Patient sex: M
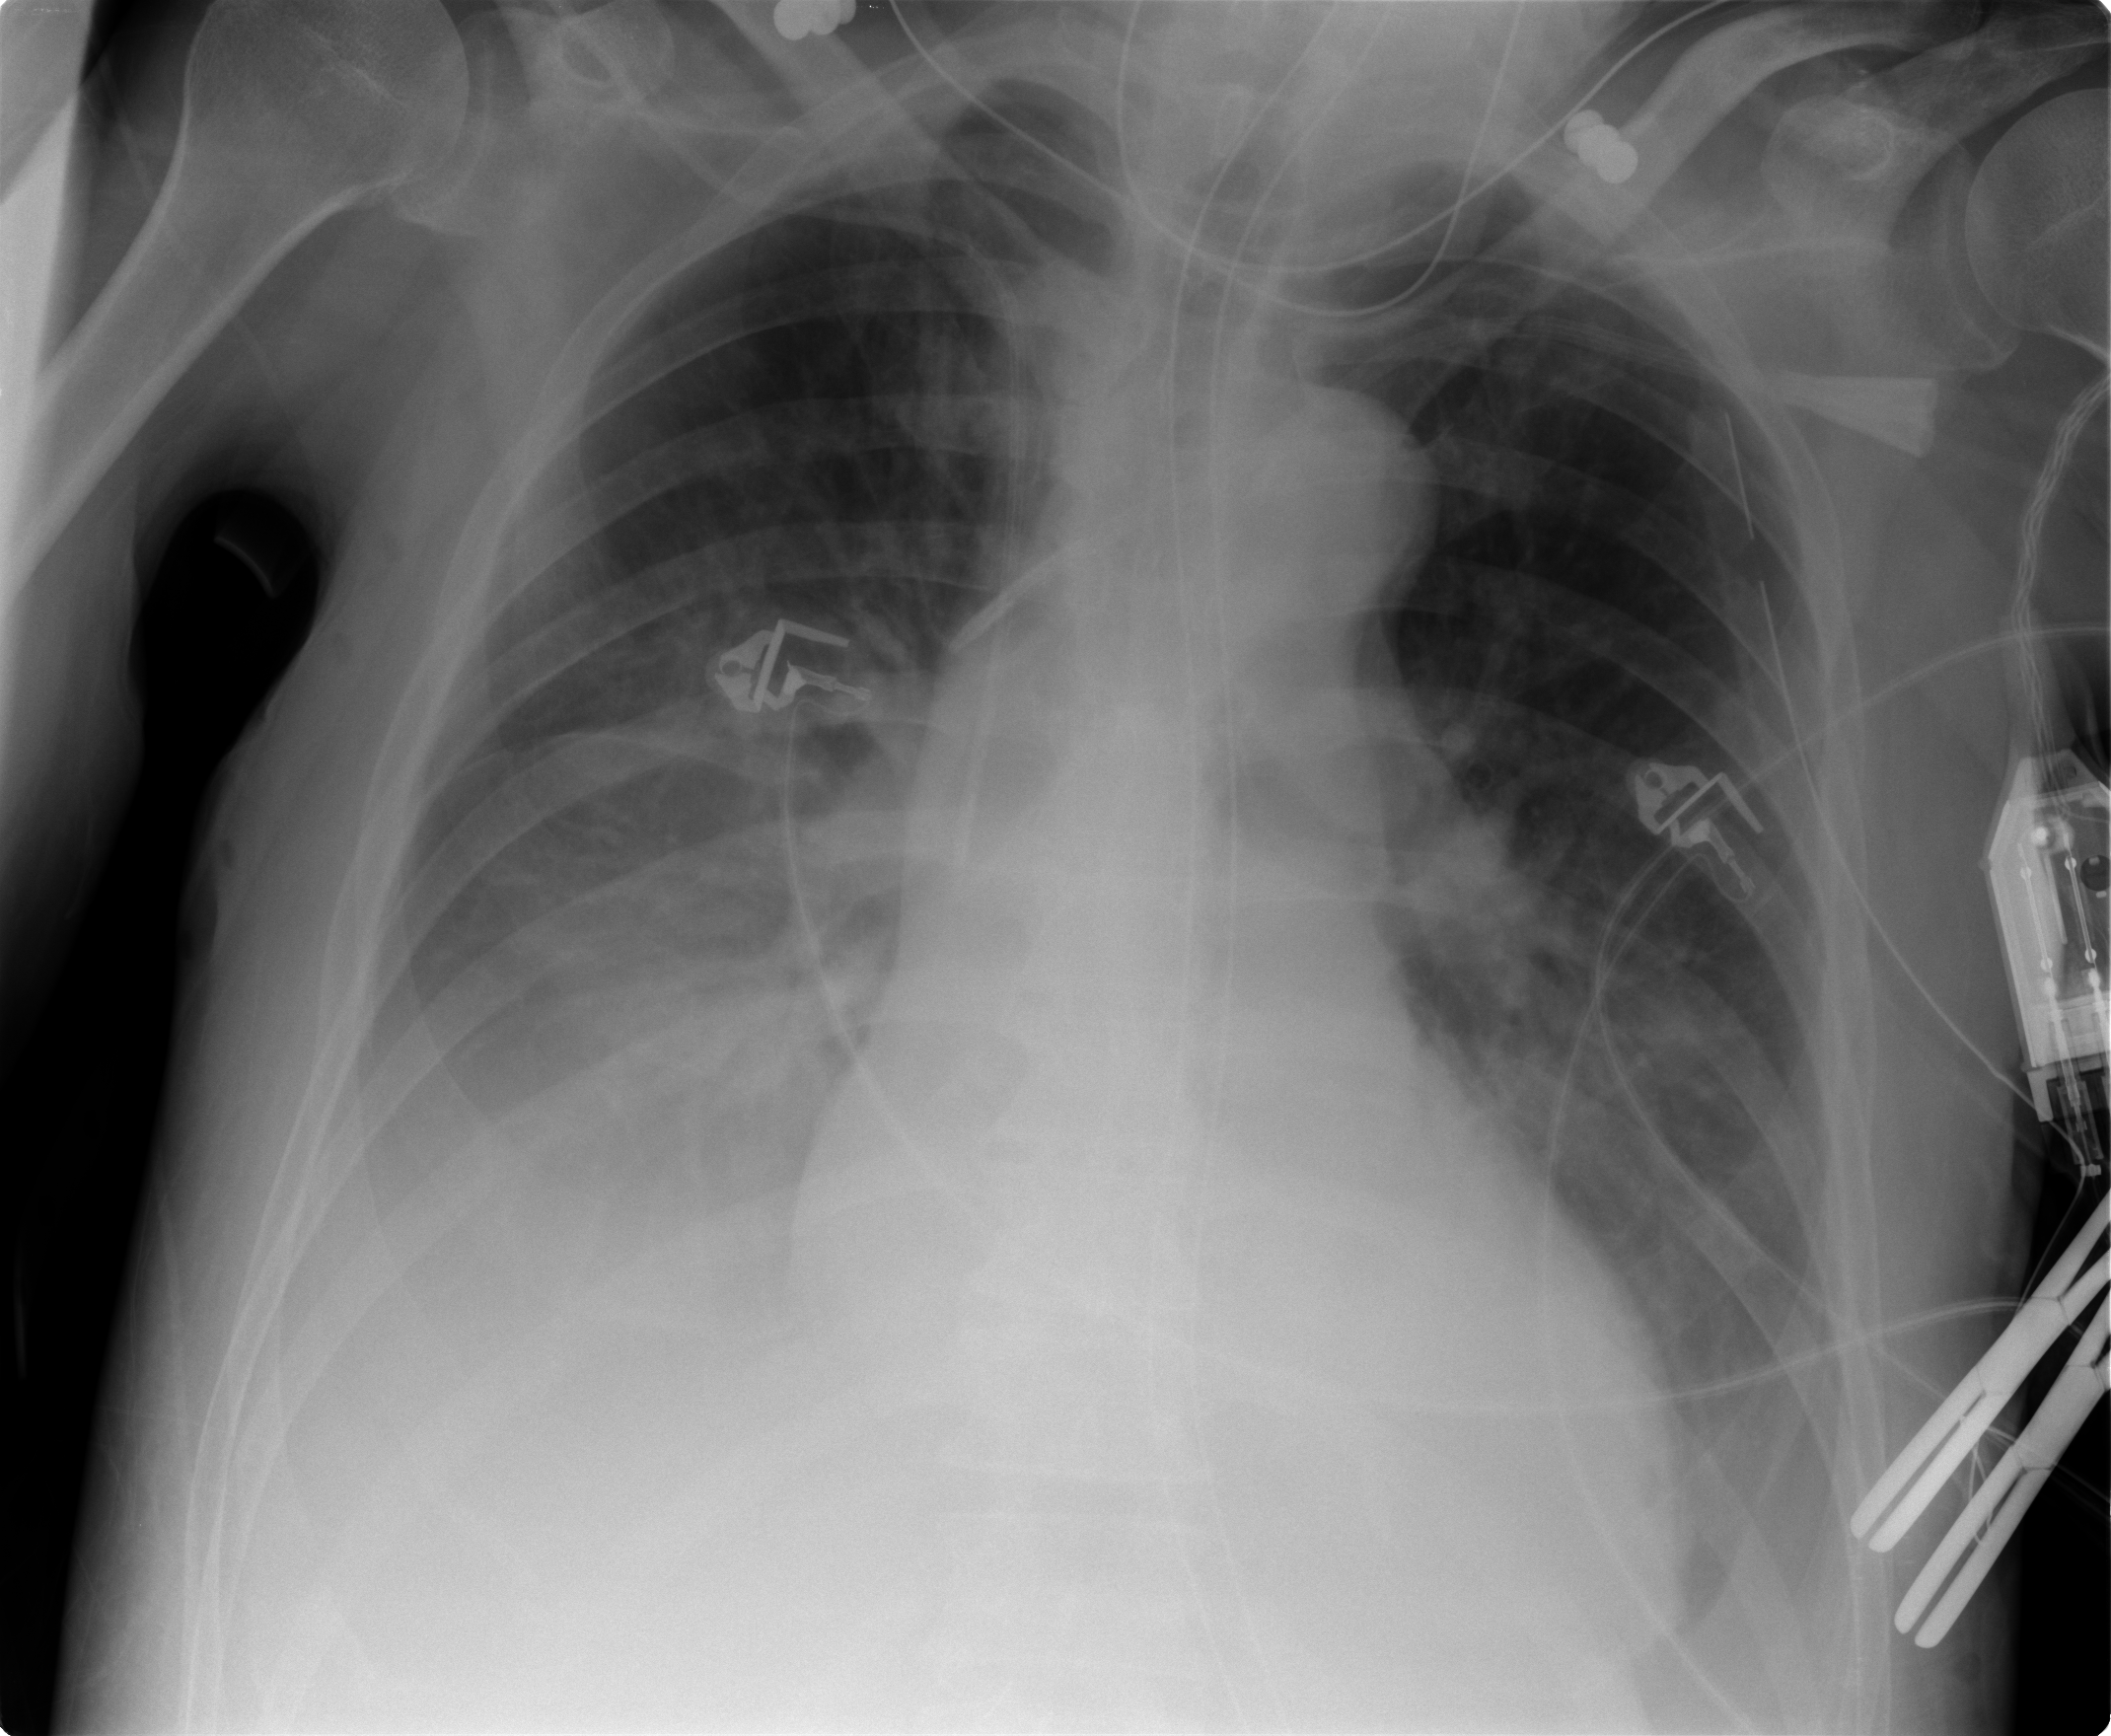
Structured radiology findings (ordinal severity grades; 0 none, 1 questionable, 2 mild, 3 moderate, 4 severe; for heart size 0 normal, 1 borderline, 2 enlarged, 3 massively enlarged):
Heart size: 1
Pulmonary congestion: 0
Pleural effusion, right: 3
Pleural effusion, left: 0
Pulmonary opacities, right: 1
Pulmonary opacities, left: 0
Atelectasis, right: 2
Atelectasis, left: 0